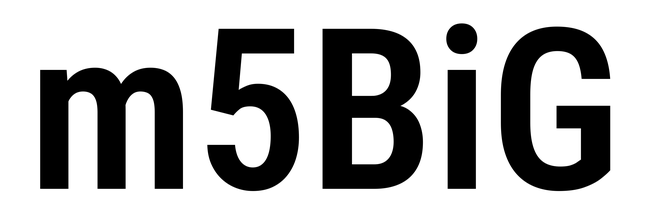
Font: Roboto_Condensed_SemiBold